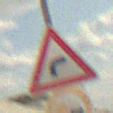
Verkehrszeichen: KurveRechts
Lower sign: UeberholverbotKraftfahrzeuge
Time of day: Midday
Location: Outdoor (Beach)
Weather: PartlyCloudy
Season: NotSpecified
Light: Natural